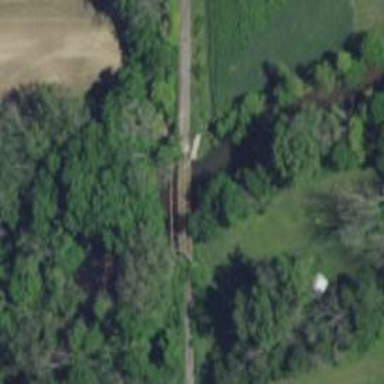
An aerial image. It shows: Unclassified road passing over truss bridge.